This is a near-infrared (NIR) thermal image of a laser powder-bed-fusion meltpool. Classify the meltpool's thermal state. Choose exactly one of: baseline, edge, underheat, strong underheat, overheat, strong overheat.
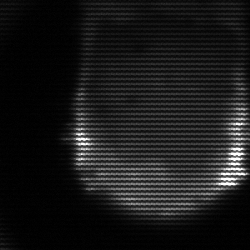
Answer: edge